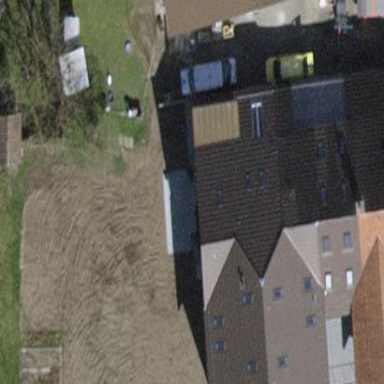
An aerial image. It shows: Building with tiled roof.